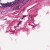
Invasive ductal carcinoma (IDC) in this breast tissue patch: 0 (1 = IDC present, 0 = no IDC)